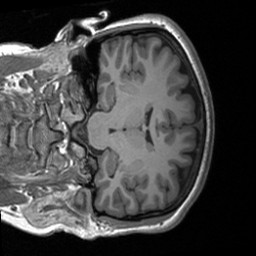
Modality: T1w
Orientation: coronal
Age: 22
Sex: female
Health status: healthy
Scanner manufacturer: siemens
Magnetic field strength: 3 T
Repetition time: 1.9 s
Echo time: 0.00226 s